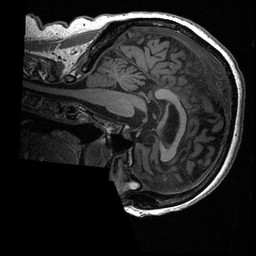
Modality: T1w
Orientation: sagittal
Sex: female
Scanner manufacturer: ge
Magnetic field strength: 3 T
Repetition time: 0.0064 s
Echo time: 0.00281 s